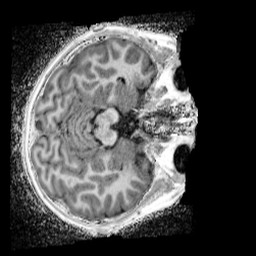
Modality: UNIT1_denoised
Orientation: axial
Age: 12
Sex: male
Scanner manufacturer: siemens
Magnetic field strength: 3 T
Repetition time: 4 s
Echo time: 0.00299 s